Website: ulta-beauty
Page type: address-validator
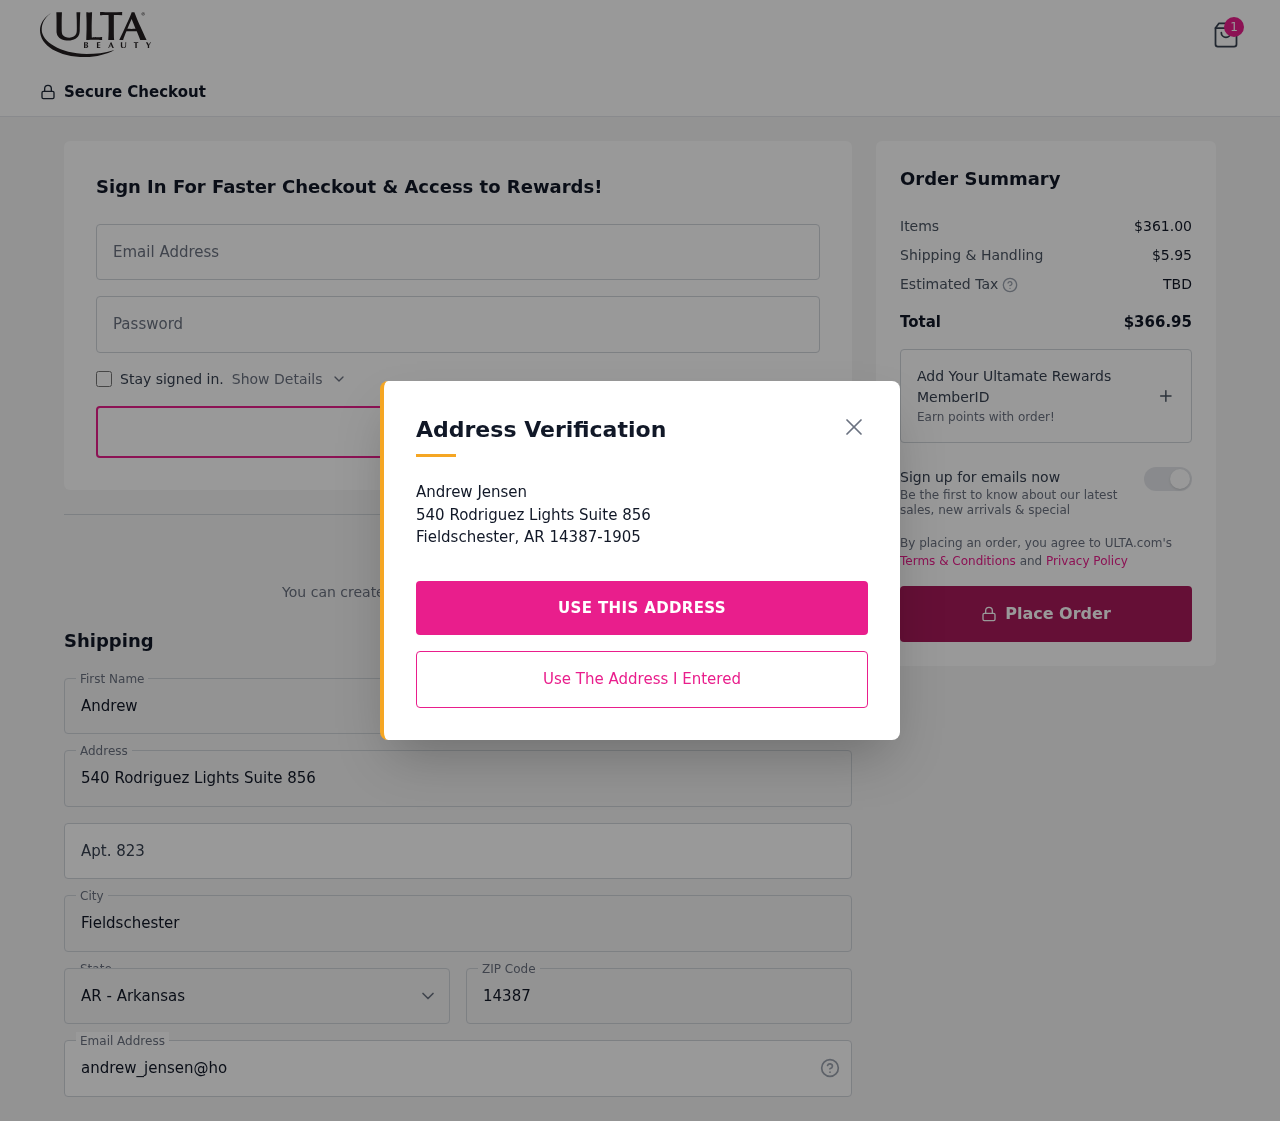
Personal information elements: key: PII_CITY
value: Fieldschester
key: PII_EMAIL
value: andrew_jensen@hotmail.com
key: PII_FIRSTNAME
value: Andrew
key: PII_LASTNAME
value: Jensen
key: PII_POSTCODE
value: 14387
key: PII_STATE_ABBR
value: AR
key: PII_STREET
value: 540 Rodriguez Lights Suite 856
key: PII_STREET2
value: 540 Rodriguez Lights Suite 856
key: PII_STREET2
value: Apt. 823
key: PII_FULLNAME2
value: Andrew Jensen
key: PII_CITY2
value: Fieldschester
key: PII_STATE_ABBR2
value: AR
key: PII_POSTCODE_FULL
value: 14387
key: PII_POSTCODE_EXT
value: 1905
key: PII_POSTCODE_NUMERIC
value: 14387
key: PII_POSTCODE_EXT_NUMERIC
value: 1905
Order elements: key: ORDER_NUM_ITEMS
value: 1
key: ORDER_SUBTOTAL
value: $361.00
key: ORDER_SHIPPING_COST
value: $5.95
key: ORDER_TOTAL
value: $366.95